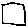
Label: square